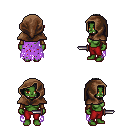
a pixel art fantasy rpg character, female body template, orc, green skin, maroon tattered cape, red pants, gray long mohawk hairstyle, cloth hood, leather bracers, dagger, four views (front, back, left, right), 2x2 character sprite sheet, small pixel art, hard edges, no anti-aliasing